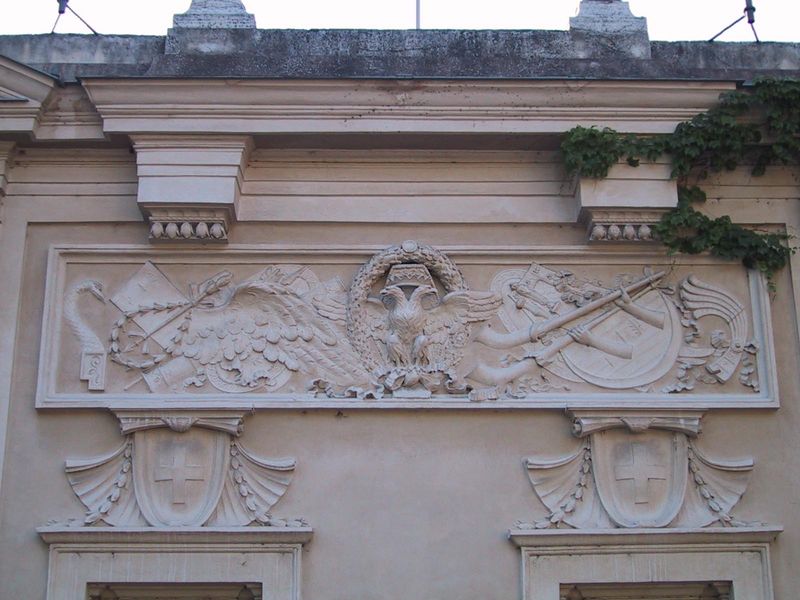
Titel: S. Maria del Priorato
Künstler: Giovanni Battista Piranesi
Standort: Rom, S. Maria del Priorato (EU - I - Latium)
Schlagwörter: adler, flügel, fenster, dach, gebäude, haus, wand, arme, federn, horn, hände, girlande, krone, relief, fassade, stab, dekoration, detail, dekor, stuck, schild, kreuz, waffen, schlange, kranz, girlanden, fries, wappen, sims, gesims, kreuze, efeu, putz, hörner, posaune, wandbild, gebälk, antenne, schilde, mutuli, trophäen, doppeladler, blitzableiter, alphorn, kragung